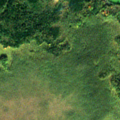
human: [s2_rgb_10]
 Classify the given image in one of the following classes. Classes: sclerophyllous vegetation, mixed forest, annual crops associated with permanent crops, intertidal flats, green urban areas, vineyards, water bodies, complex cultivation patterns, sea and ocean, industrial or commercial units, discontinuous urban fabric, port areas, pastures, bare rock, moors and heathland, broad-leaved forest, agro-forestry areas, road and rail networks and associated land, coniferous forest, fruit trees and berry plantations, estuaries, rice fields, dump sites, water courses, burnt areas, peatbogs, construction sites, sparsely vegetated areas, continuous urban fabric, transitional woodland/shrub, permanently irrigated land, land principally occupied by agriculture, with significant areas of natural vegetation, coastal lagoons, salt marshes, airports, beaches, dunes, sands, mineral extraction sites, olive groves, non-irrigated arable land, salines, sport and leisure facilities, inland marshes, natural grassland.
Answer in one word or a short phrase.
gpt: pastures, coniferous forest, mixed forest, transitional woodland/shrub, inland marshes